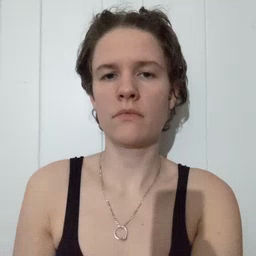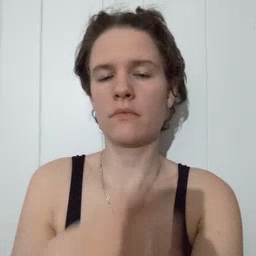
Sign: farm